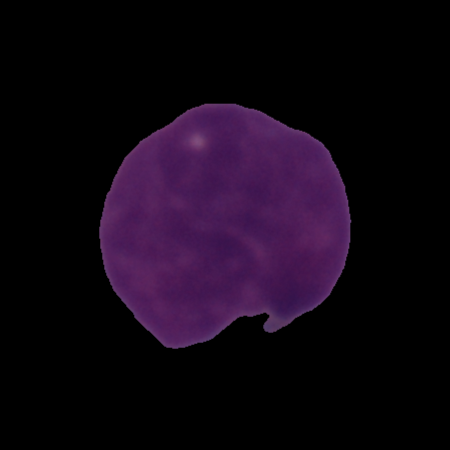
Label: cancer